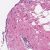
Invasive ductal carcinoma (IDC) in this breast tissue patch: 0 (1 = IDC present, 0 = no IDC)